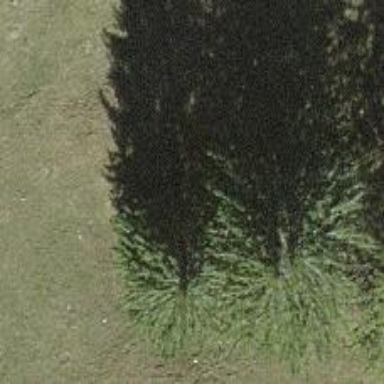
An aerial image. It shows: Needle-leaved tree in nature.